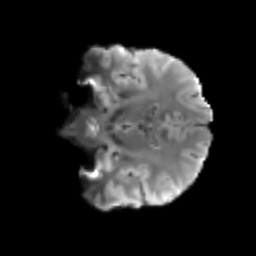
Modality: T2w
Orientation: coronal
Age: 35
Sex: male
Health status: healthy
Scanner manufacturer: siemens
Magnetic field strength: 3 T
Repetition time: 3.6 s
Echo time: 0.092 s